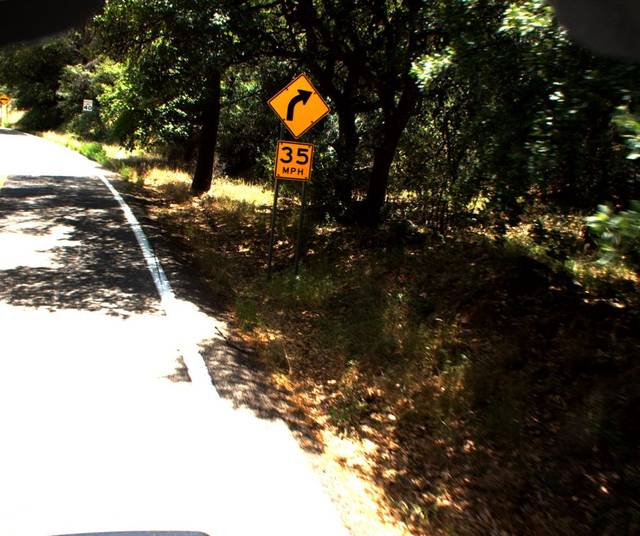
Region: United States
Coordinates: 34.913, -111.728